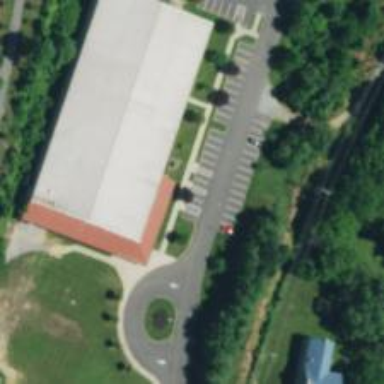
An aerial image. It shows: Parking space is available.